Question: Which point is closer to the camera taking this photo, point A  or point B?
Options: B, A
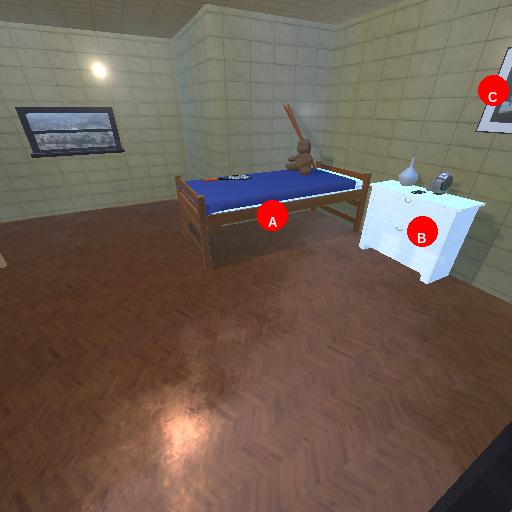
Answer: B